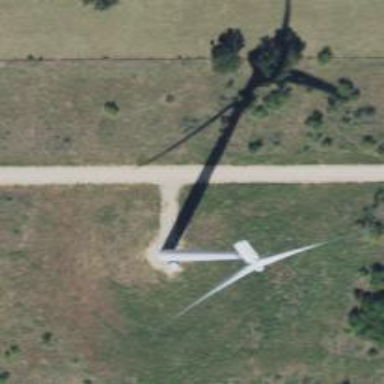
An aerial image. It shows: Wind generator using horizontal axis wind turbines.